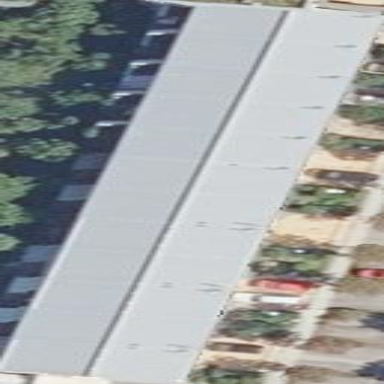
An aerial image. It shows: Terrace building.